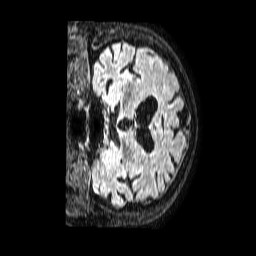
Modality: FLAIR
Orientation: coronal
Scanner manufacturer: philips
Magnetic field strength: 1.5 T
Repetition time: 4.8 s
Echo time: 0.3 s